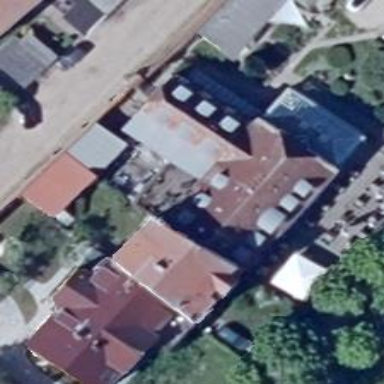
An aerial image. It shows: Restaurant.